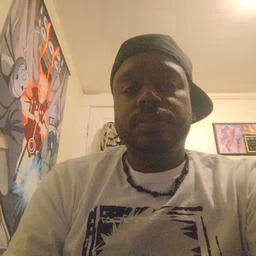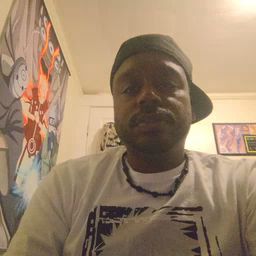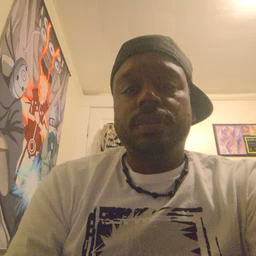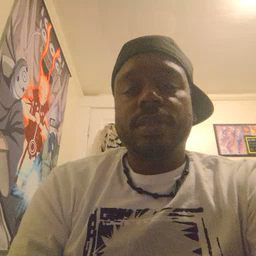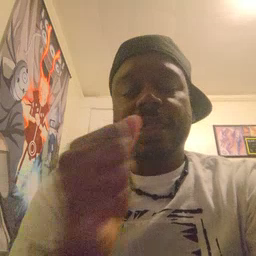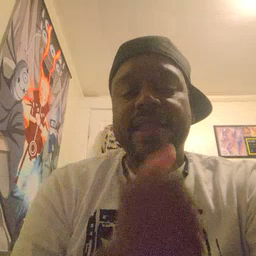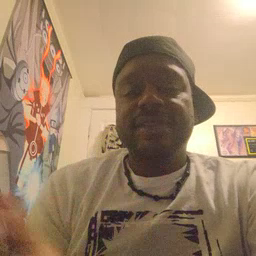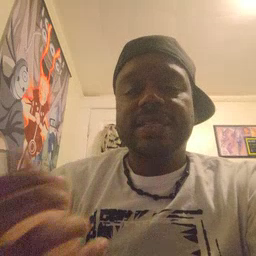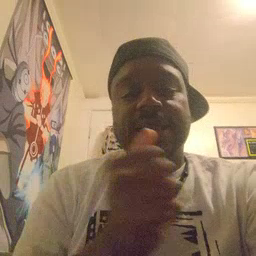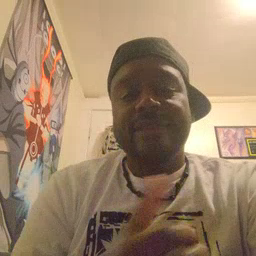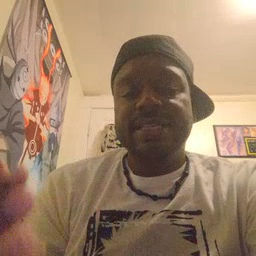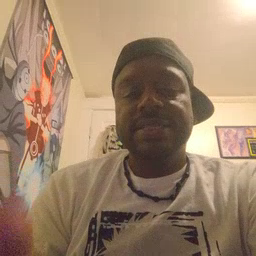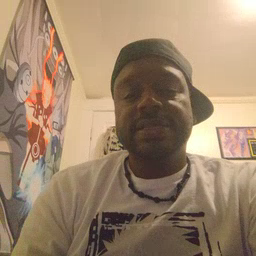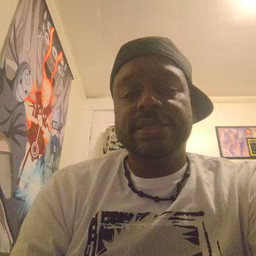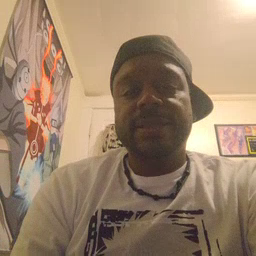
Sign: every